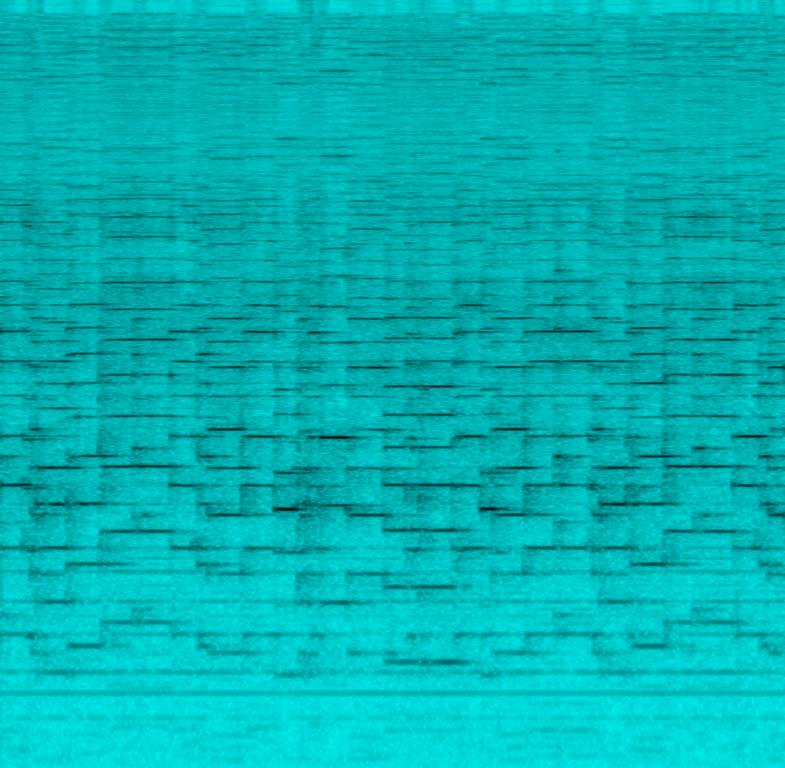
This is a wedding march that belongs to Scottish folk music. It is an instrumental piece. The tune is being played by the French bagpipes at a medium-to-high pitch. The atmosphere is cheerful. This piece could be playing at a Scottish wedding. It could also be included in the soundtrack of a historical drama movie during wedding scenes.